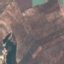
Land use / land cover class: PermanentCrop